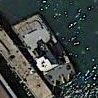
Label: civil